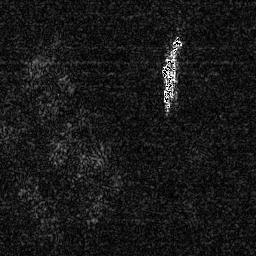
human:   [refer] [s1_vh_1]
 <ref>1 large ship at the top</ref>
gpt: <box>[[60, 12, 71, 42, 0]]</box>